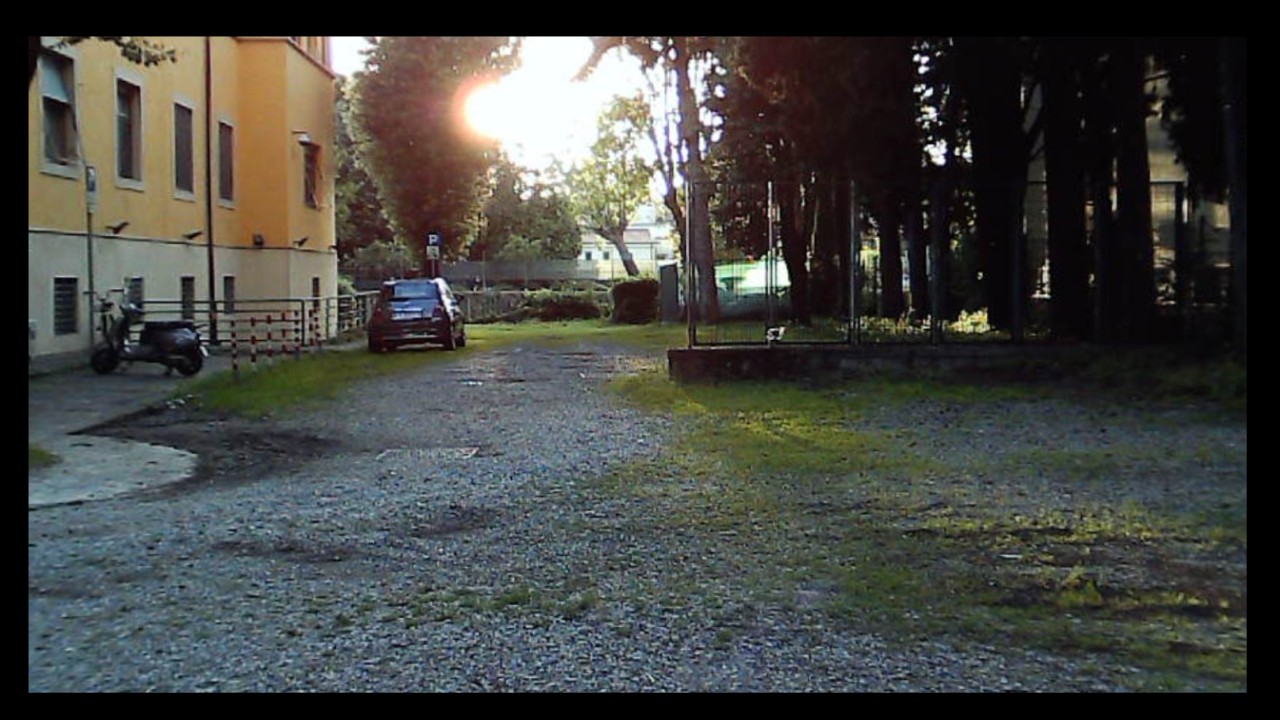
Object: DarwinFPV cineape20